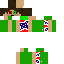
A male human skin with medium skin, wearing brown long hair dressed in a blue tshirt and black pants, featuring a closed mouth.